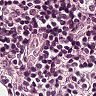
Metastatic tissue present: no